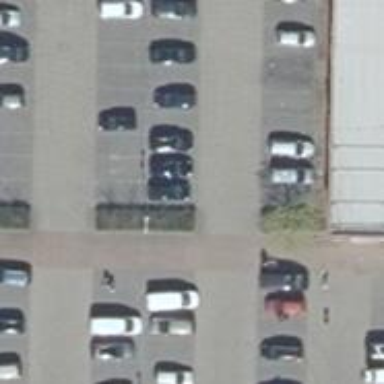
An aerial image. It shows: Road serving as parking aisle.